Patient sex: F
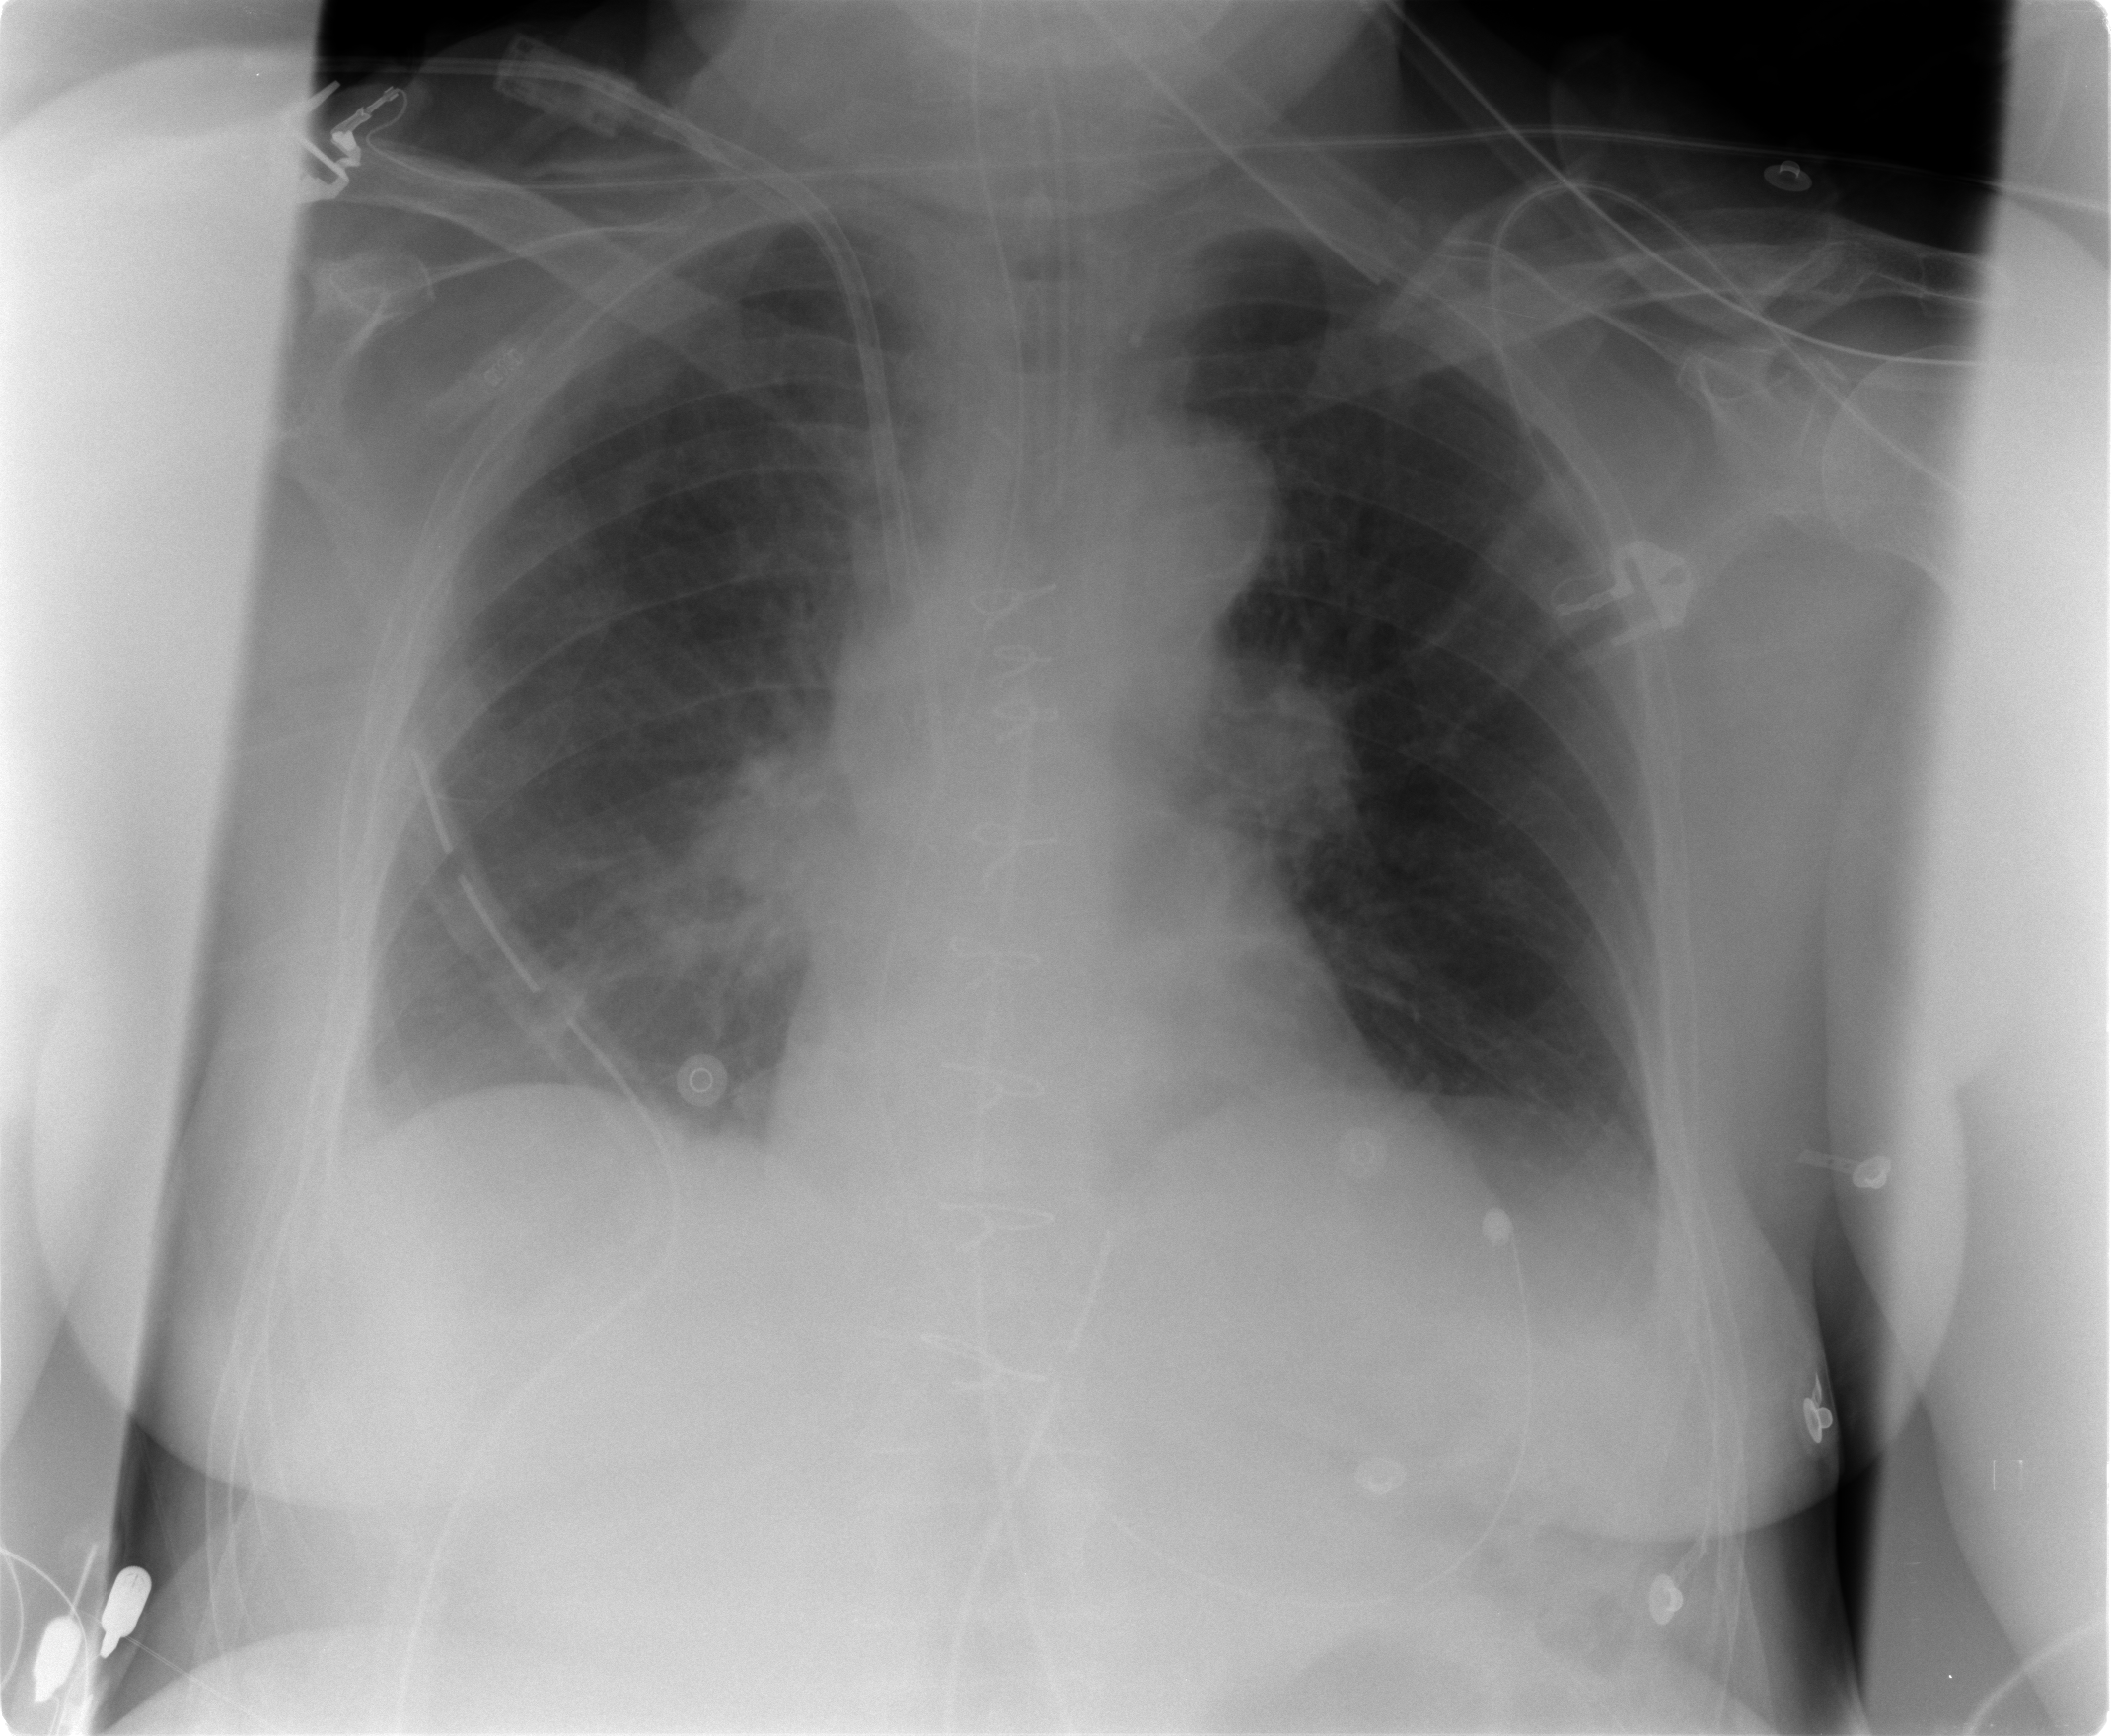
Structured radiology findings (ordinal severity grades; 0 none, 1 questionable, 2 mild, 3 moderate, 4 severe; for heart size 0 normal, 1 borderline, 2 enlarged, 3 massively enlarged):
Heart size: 0
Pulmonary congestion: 3
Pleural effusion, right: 1
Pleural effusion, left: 0
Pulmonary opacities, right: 0
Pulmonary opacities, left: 0
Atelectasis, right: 2
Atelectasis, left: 2